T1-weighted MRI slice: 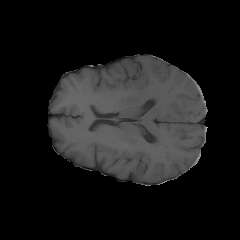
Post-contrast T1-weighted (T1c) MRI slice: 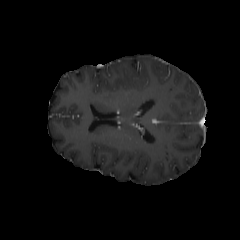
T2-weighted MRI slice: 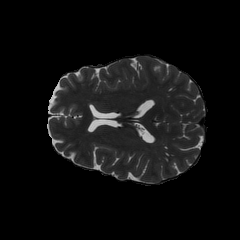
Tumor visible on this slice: no